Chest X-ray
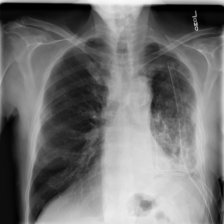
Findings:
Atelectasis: negative
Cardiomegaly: negative
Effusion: negative
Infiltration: positive
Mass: negative
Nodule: negative
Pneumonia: negative
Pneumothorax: positive
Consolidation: negative
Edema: negative
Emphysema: negative
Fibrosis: negative
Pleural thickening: negative
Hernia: negative